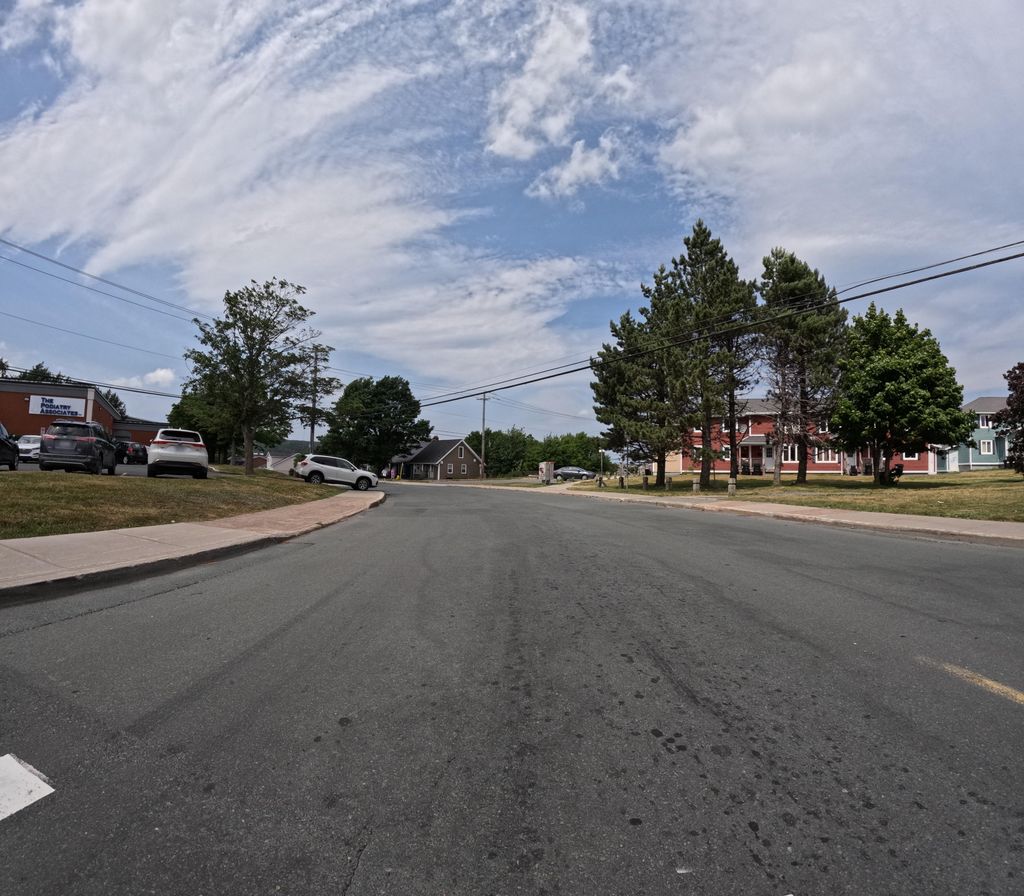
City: st_johns